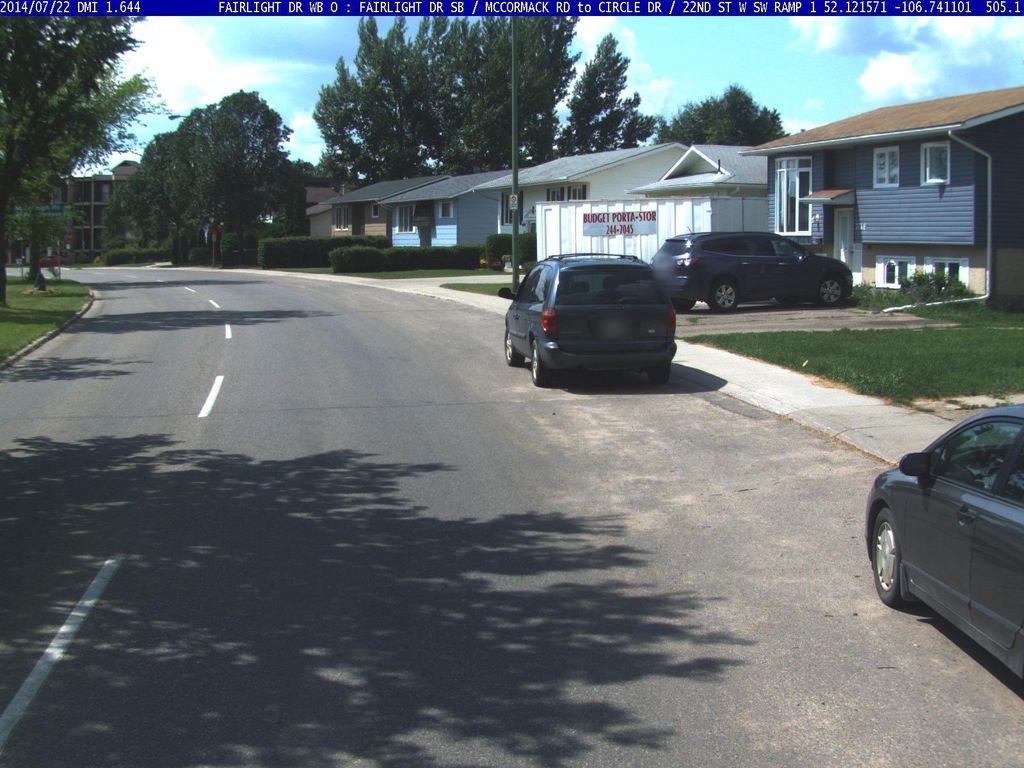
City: saskatoon